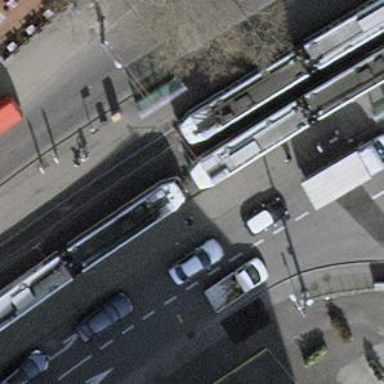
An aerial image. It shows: Tram stop for public transport.